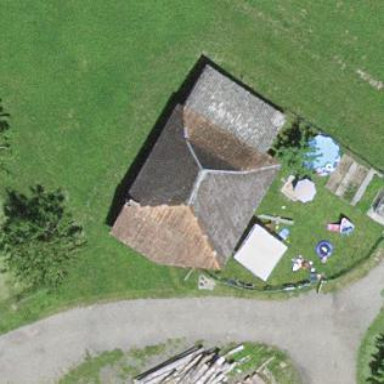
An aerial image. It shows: Barn.